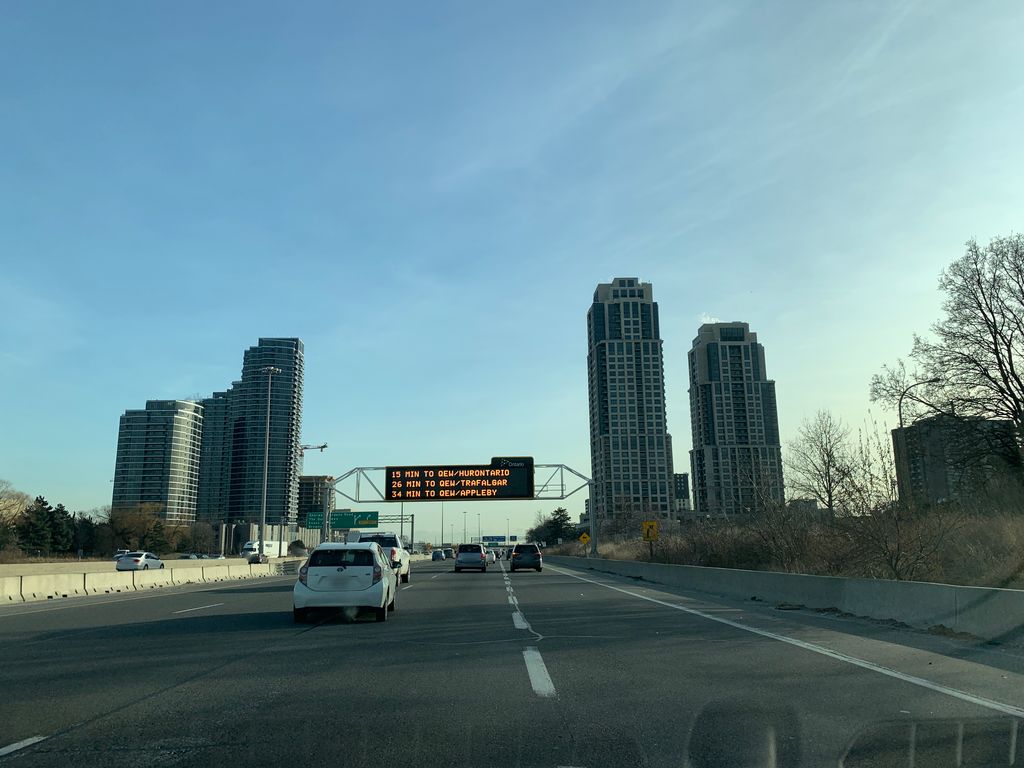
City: toronto